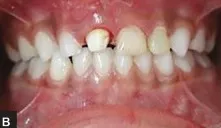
Caries excavation followed by blocking of undercuts, and ,tooth preparation.
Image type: medical_photograph (oral_photograph)